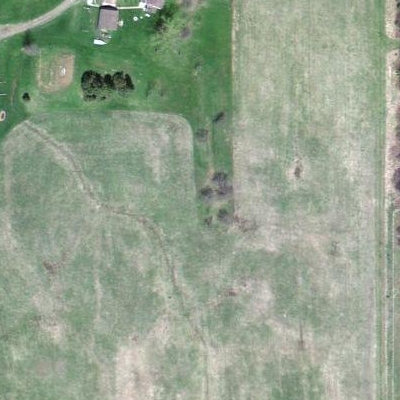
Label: Grass